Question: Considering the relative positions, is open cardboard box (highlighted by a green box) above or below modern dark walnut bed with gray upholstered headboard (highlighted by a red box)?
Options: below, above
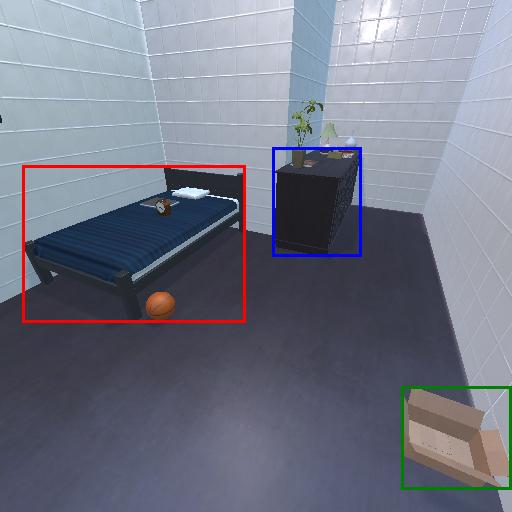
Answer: below